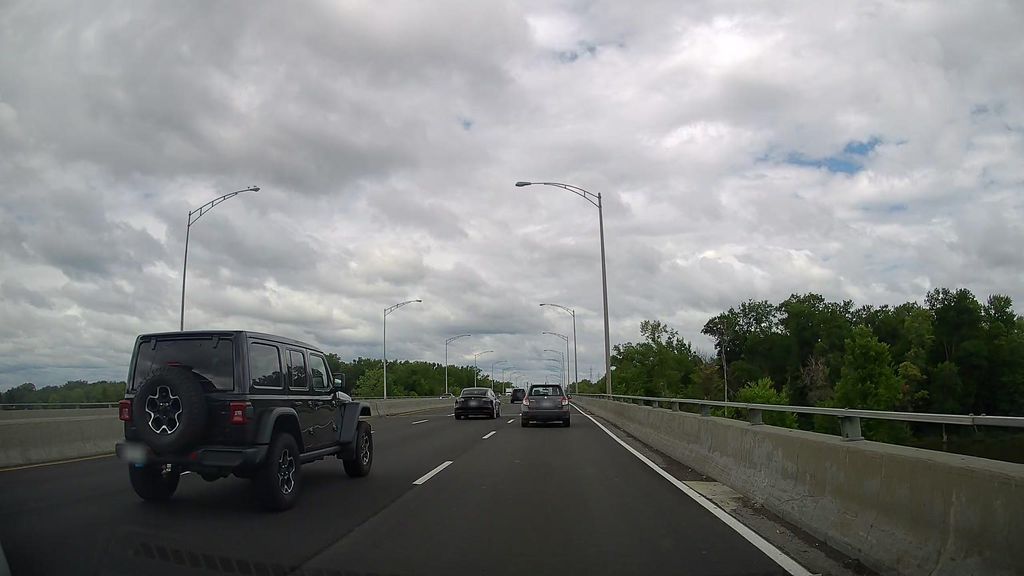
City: montreal